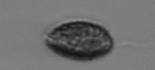
Label: Pseudochattonella_farcimen